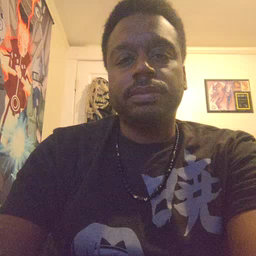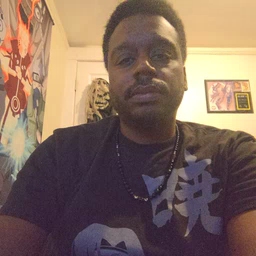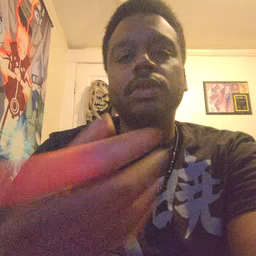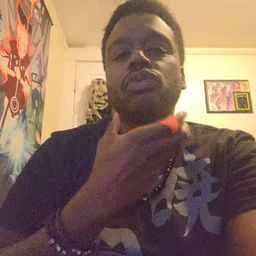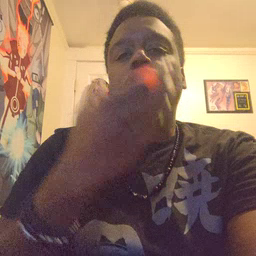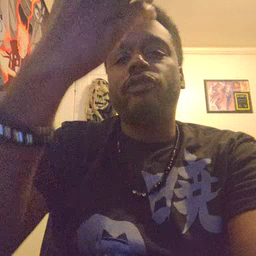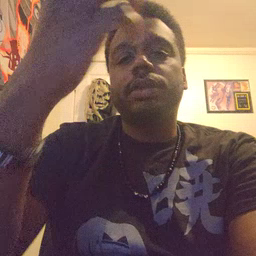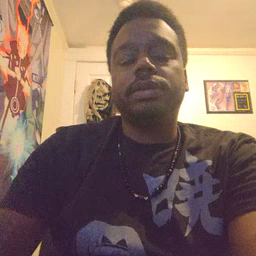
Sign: giraffe